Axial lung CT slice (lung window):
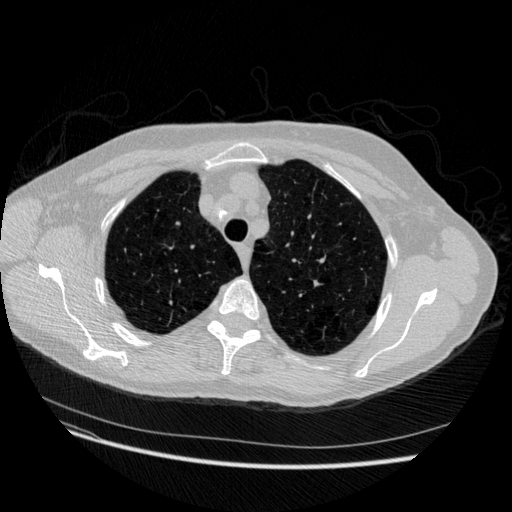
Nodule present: no